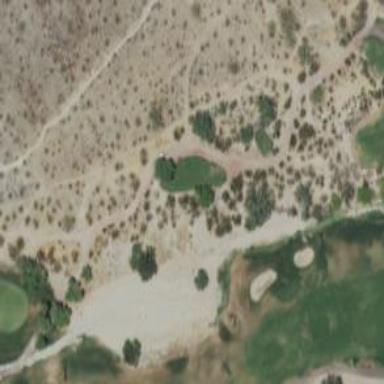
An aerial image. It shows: Golf hole.